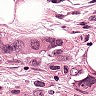
Metastatic tissue present: yes